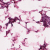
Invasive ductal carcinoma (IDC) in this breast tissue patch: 1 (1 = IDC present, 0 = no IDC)